Field crop: maize
Growth stage: 2
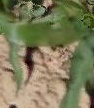
Species: maize